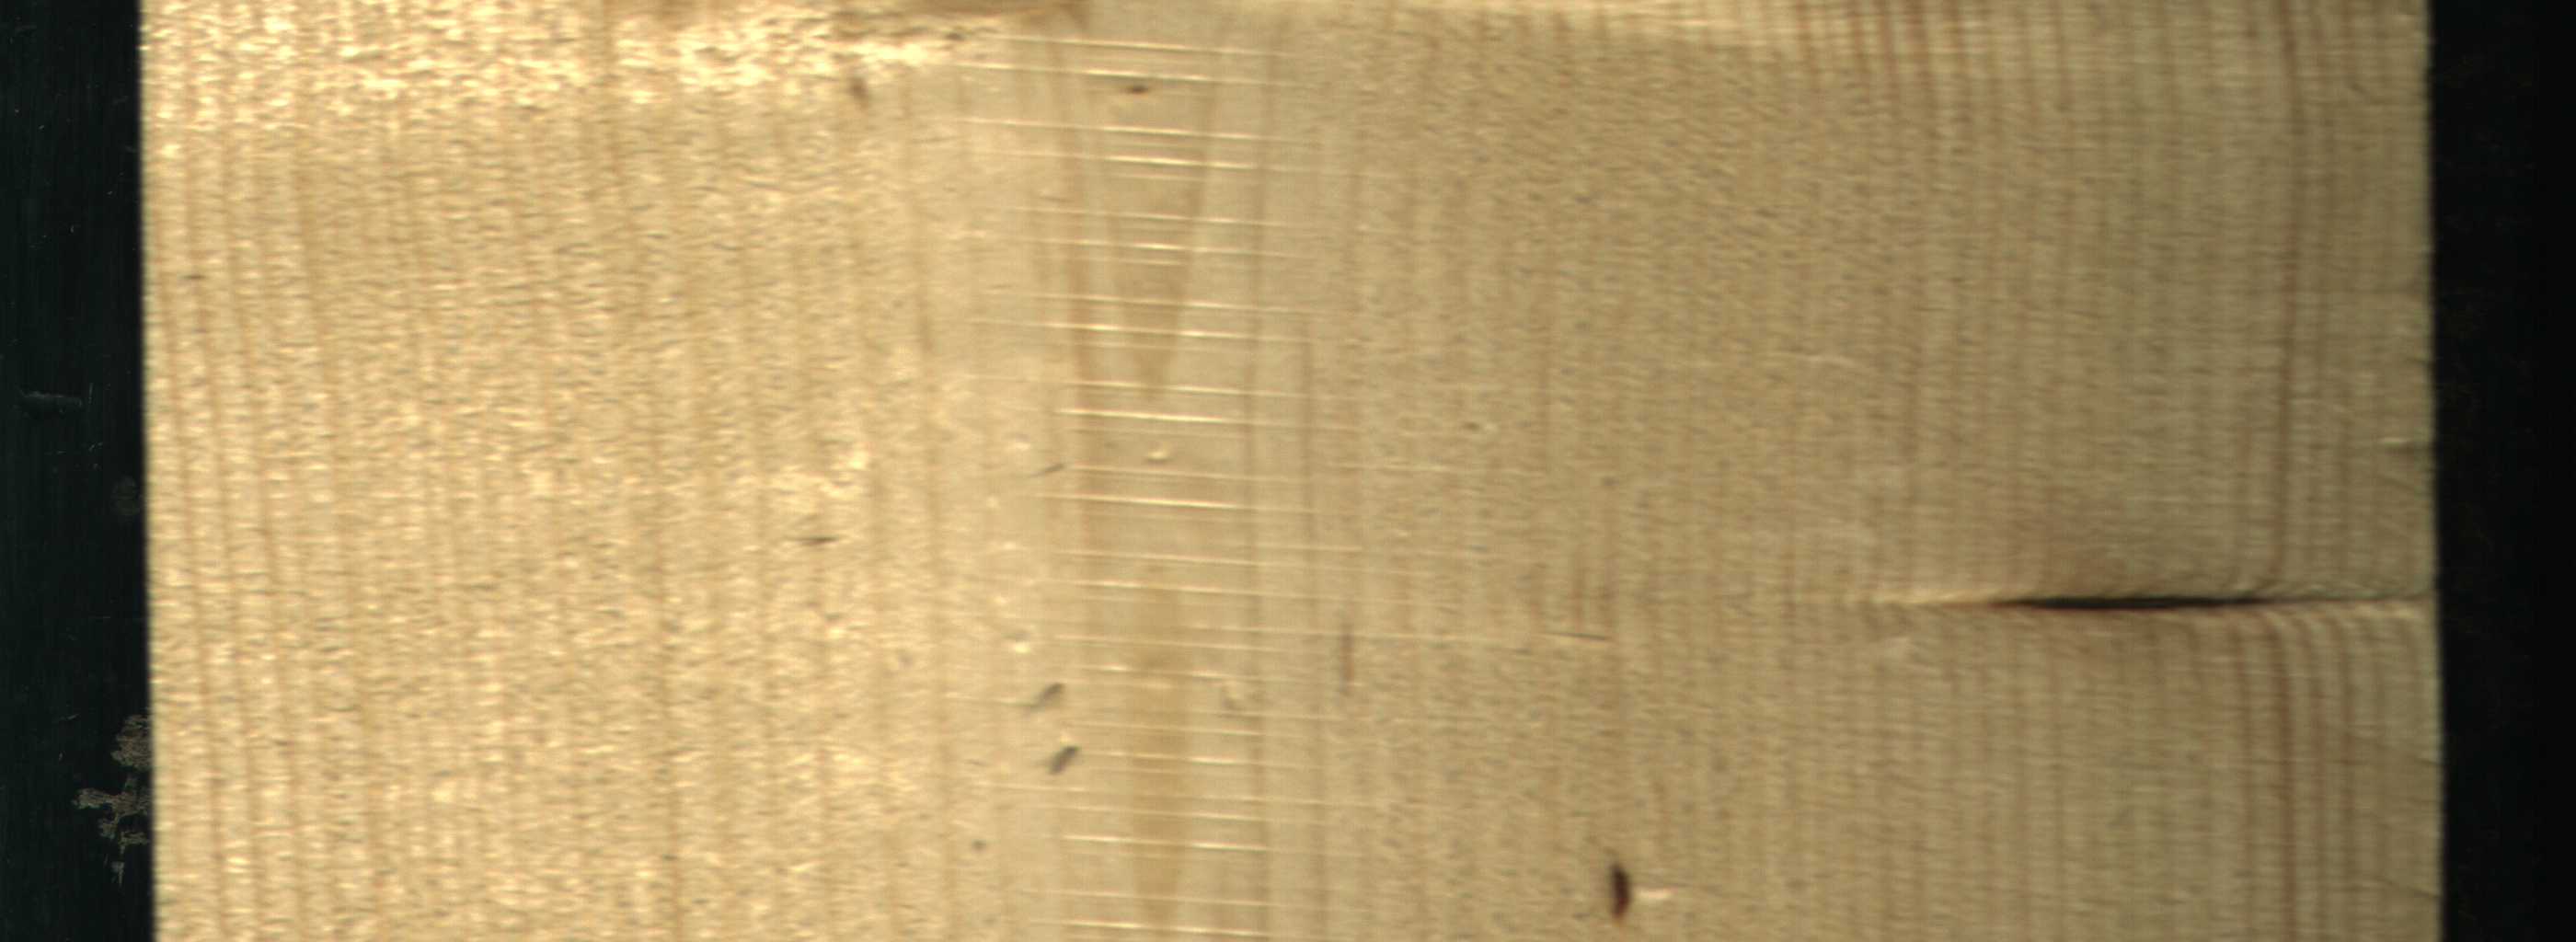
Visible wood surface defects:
resin
Dead_Knot